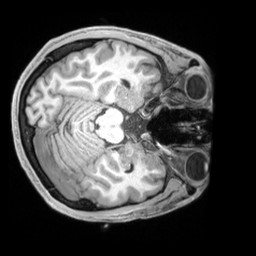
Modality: T1w
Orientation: axial
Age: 29
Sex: male
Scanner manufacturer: siemens
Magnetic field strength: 3 T
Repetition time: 2.2 s
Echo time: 0.00218 s